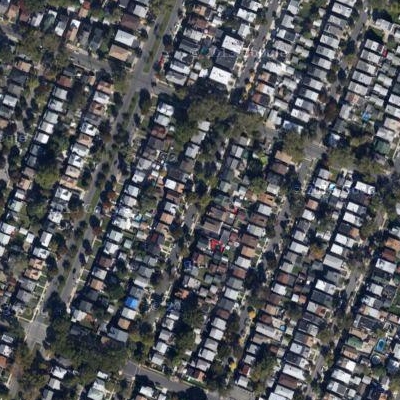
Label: Resident